Aerial crown-view tile of a tropical tree (Barro Colorado Island, Panama), acquired 20250317:
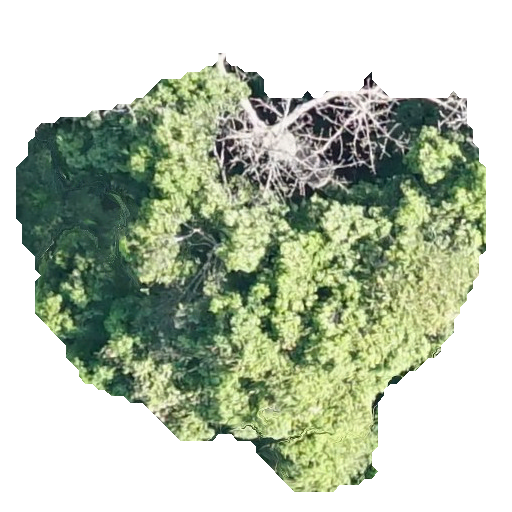
Species: Ocotea leptobotra
GBIF accepted scientific name: Ocotea leptobotra
Crown area: 210.097 m²